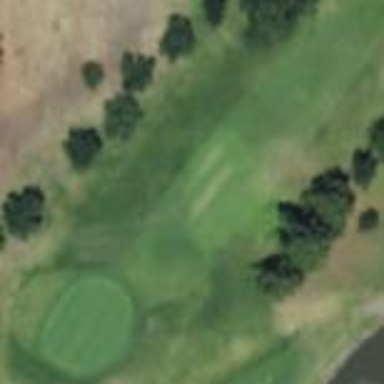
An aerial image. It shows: Golf fairway surrounded by grass.